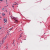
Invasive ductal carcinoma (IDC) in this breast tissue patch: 0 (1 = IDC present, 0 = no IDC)